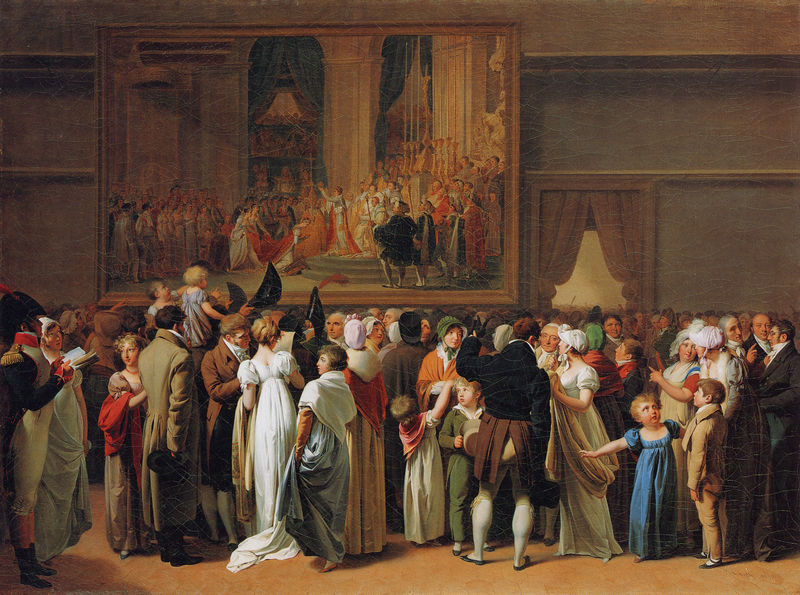
Titel: Zuschauer im Salon bei der Betrachtung des "Sacre"
Künstler: Louis Léopold Boilly
Standort: New York (New York)
Institution: (Privatsammlung)
Schlagwörter: blau, dunkel, gemälde, gruppe, mann, schatten, weiß, frauen, grün, menschen, mädchen, ocker, braun, bunt, damen, fenster, frankreich, frau, grau, hell, hut, hüte, kleid, kleider, licht, männer, orange, paris, pfeiler, raum, schwarz, säulen, tür, türkis, zimmer, rot, schloss, ball, beige, fest, gesellschaft, haube, herren, menge, mode, rock, tanz, versammlung, zylinder, anzüge, gesichter, jacke, kappe, wand, alte, barock, falten, mensch, rahmen, stehen, bild, innenraum, spiegel, vorhang, öl, boden, gewand, mantel, tücher, adel, gewänder, kind, personen, oper, krone, locken, poträt, rosa, schön, genre, kinder, deutschland, schleppe, farbig, schuhe, spiegelbild, zuschauer, jungen, türe, besucher, saal, ölgemälde, treppe, kaiser, könig, soldaten, thron, braut, salon, vorhänge, spielen, portrait, wandgemälde, stufen, betrachtung, edel, junge, rüschen, zeigen, betrachter, galerie, strümpfe, eingang, berlin, buch, noir, militär, revolution, uniform, chapeau, soldat, auflauf, bürger, volk, epauletten, napoleon, dreispitz, herrscher, hauben, kunst, gruppenbild, menschenmenge, kleinkind, ausstellung, krönung, empfang, historismus, abstimmung, schau, umhänge, hochzeit, isokephalie, kniebundhose, strumpfhosen, museum, bild im bild, femme, empire, david, louvre, lockenkopf, gespräche, peinture, einweihung, familien, bewunderung, preussen, bewundern, vorlesen, tresse, erklären, paare, enfant, gerede, interesse, kniehosen, tableau, thronsaal, fete, benjamin zix, biedermayer, boilly, diskussionen, erklärungen, eröffnung, exposition, gemäldeausstellung, jacques louid david, jaques, jaques louis david, kaiserkrönung, krönung napoleons, museeum, ouvre, representation, sacre, sacre de napoleon, salonbesuch, schauenn, schultertücher, ssal, vernissage, versailles, couronnement, massenszene, reiseführer, foule, abime, 1800, 18.jahrhundert, selbstreferentiell, krönung josephines, gerde, grand, menge menschen, menscenmenge, kleinung, hochgehoben, courone, couronemet, dancer, colour